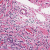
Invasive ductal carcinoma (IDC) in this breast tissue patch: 1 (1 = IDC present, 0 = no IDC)